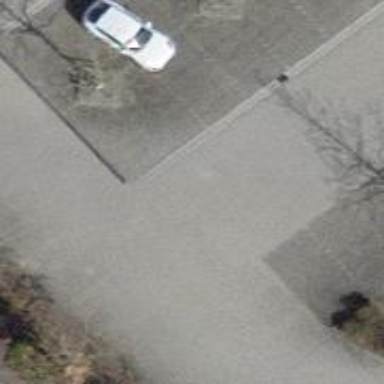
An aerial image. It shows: Parking aisle made of paving stones.